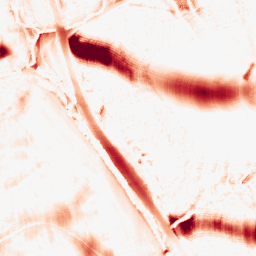
Category: morphological
Decomposition family: morphological_ellipse
Decomposition parameters: operation: opening
width: 50
height: 30
Upsampling method: sinc_blackman
Upsampling parameters: scale: 2
kernel_size: 8
Upsampling scale: 2